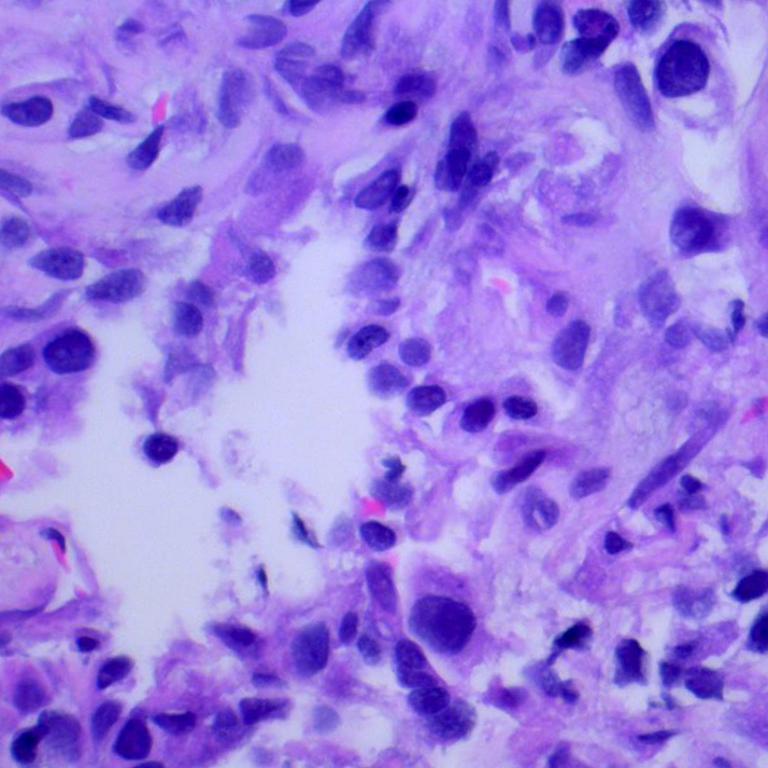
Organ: lung
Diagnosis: adenocarcinomas